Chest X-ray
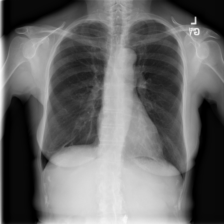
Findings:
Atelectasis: positive
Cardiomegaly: negative
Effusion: negative
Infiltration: negative
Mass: negative
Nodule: negative
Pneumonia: negative
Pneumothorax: negative
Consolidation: negative
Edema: negative
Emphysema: negative
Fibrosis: negative
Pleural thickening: negative
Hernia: negative